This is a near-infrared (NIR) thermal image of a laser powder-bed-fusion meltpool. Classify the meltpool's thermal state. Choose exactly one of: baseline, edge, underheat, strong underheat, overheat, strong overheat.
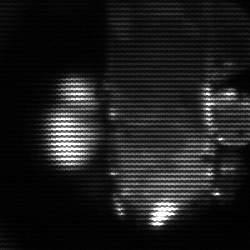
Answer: strong underheat